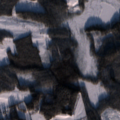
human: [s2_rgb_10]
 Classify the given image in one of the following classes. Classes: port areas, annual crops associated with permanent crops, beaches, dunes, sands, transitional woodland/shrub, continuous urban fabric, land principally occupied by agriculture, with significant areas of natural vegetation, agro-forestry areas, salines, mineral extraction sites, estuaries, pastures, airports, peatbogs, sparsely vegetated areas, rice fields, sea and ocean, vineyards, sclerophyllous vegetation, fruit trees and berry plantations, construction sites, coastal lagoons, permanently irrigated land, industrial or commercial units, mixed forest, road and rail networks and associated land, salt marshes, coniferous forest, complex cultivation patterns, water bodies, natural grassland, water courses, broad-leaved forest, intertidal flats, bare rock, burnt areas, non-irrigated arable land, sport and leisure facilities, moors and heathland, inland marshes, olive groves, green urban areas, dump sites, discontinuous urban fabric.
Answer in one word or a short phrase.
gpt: coniferous forest, mixed forest, transitional woodland/shrub